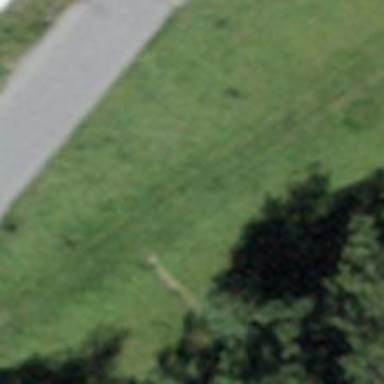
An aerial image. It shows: Path of earth steps.